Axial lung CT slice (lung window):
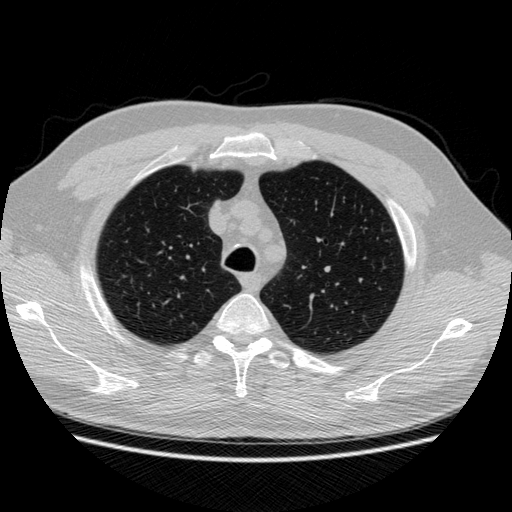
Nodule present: no